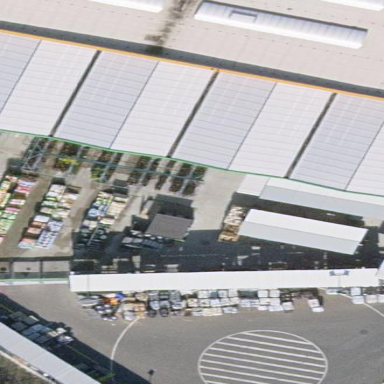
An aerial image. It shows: View of roof of building.